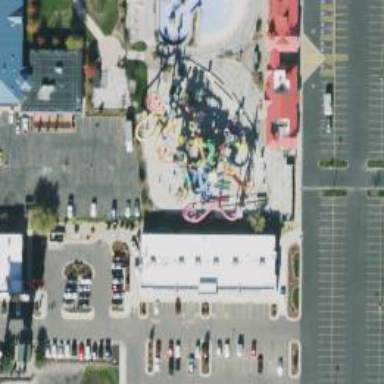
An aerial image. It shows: Water slide attraction.